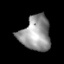
Tissue: lung
Cell type: Myeloid cells
Senescence score: 0.1589
Nuclear area (px): 1008
Mean DAPI intensity: 149.745